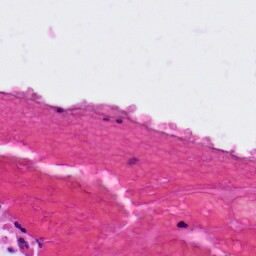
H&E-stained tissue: Colon